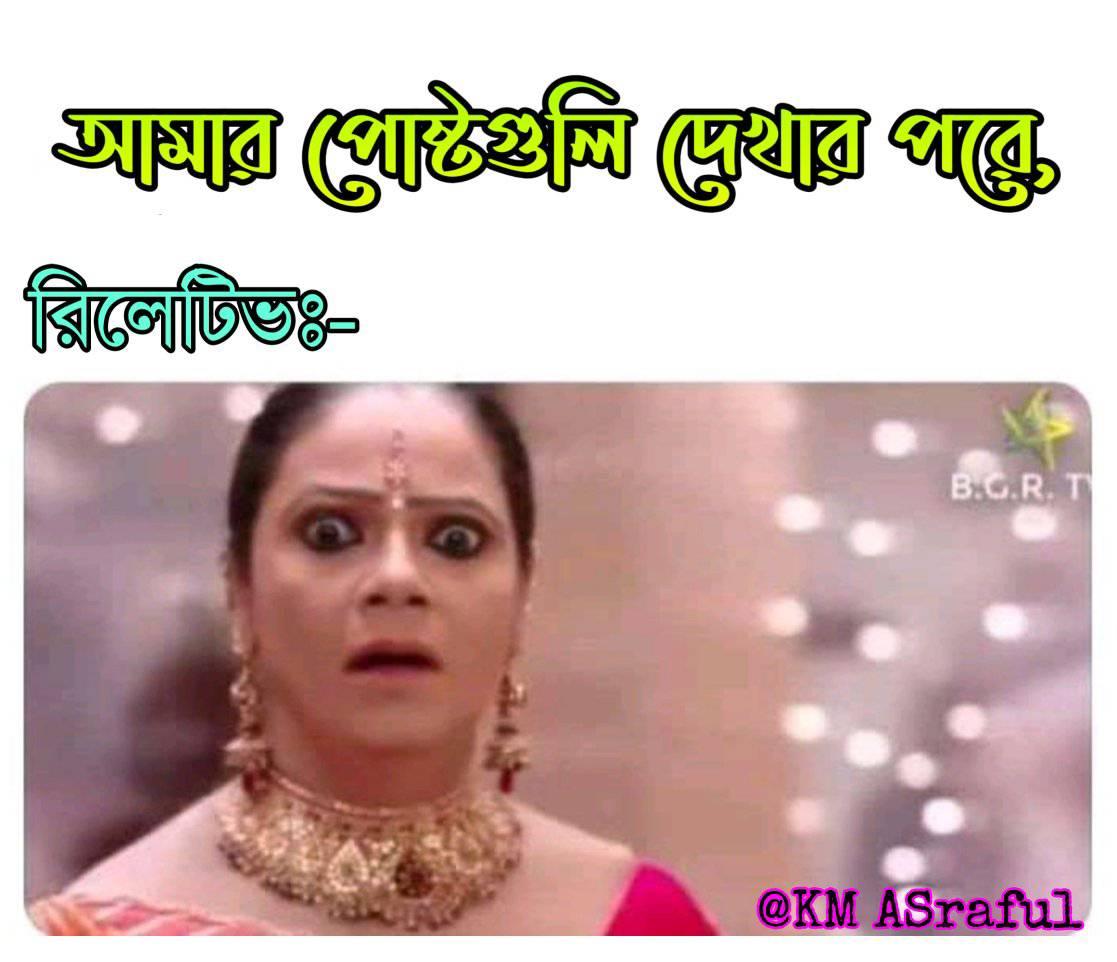
Text: আমার পোস্টগুলি দেখার পরে, রিলেটিভ:-
Label: Non Hate